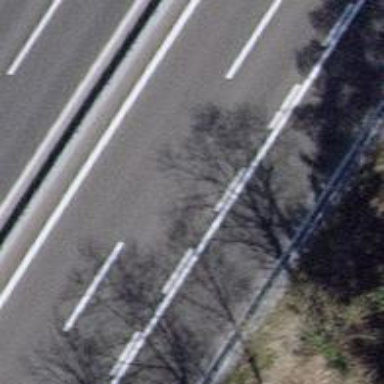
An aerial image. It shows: View of motorway.